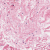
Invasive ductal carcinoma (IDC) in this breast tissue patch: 0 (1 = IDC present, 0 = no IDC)